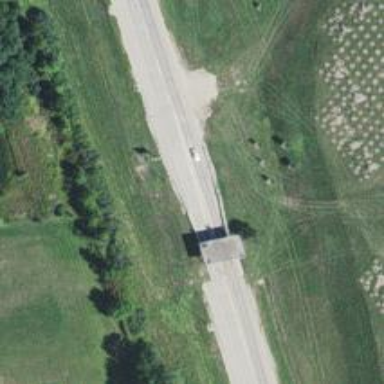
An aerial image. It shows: Toll gantry on the road.